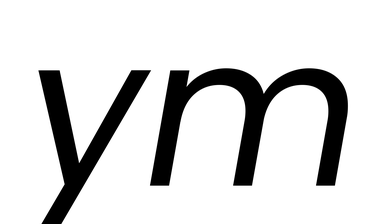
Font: Poppins-Italic